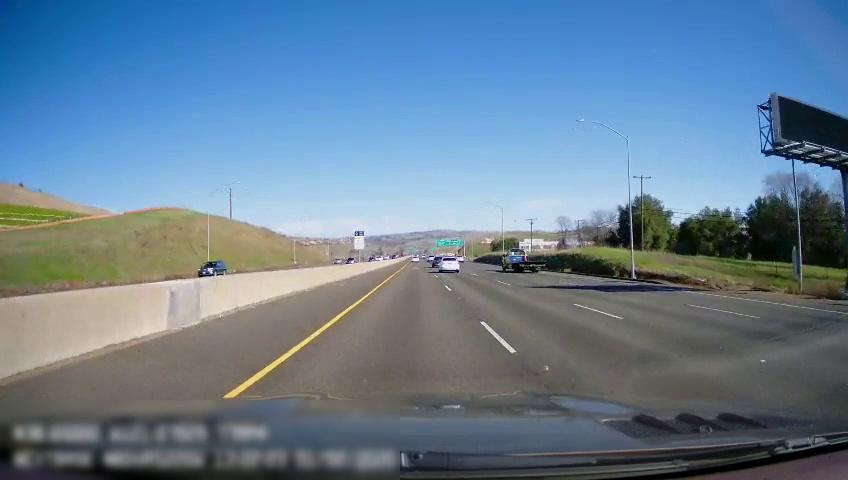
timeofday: Day
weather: Sunny
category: Drivable Space
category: Vehicles | SUV
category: Vehicles | SUV
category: Vehicles | Car
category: Vehicles | Car
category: Vehicles | Other LV
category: Lanes | Current Lane
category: Lanes | Current Lane
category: Lanes | Alternate Lane
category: Lanes | Alternate Lane
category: Lanes | Alternate Lane
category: Traffic | Signs
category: Traffic | Signs